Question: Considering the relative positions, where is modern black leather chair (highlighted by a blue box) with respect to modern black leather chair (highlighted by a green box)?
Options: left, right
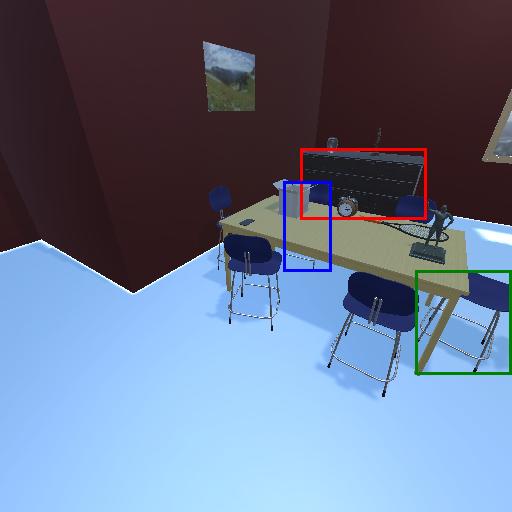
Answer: left